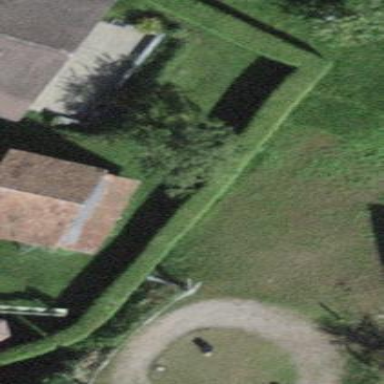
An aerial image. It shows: Rural barn.